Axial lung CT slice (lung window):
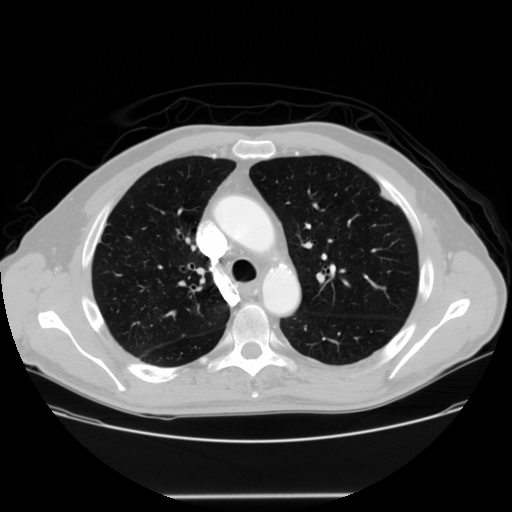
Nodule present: no